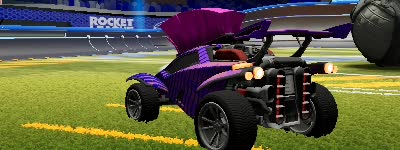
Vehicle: octane